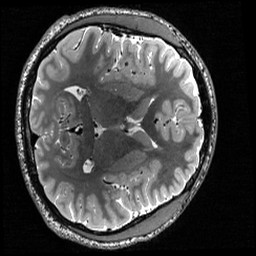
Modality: T2w
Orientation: axial
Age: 22
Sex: male
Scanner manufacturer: siemens
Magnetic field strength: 3 T
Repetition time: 3.2 s
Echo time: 0.565 s